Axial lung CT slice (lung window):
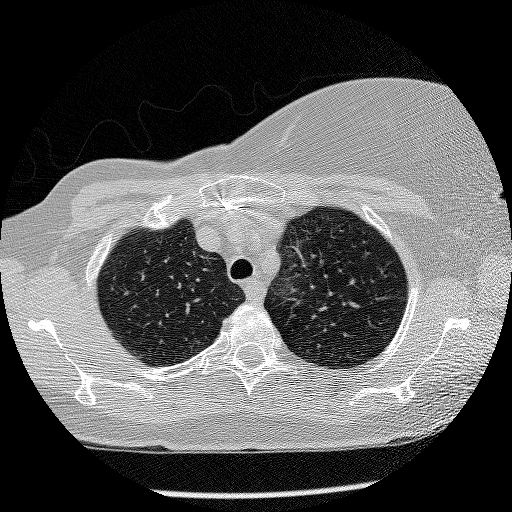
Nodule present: no